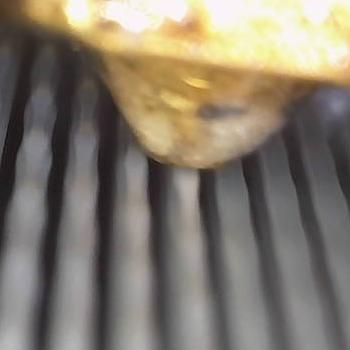
Flow rate: 33%